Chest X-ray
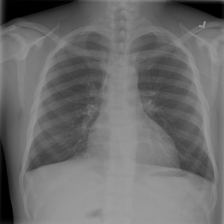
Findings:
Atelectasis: negative
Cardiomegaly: negative
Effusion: negative
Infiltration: negative
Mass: negative
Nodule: negative
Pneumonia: negative
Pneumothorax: negative
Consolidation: negative
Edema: negative
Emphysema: negative
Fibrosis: negative
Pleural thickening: negative
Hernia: negative